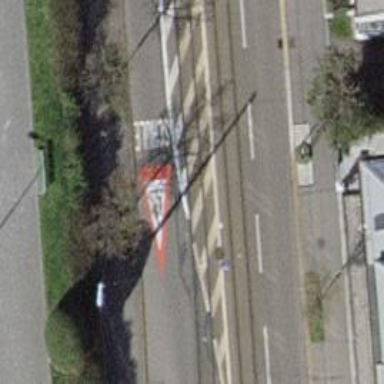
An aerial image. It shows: Tertiary road with asphalt surface and separate sidewalk. There are tram embedded rails along the road.